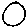
Label: circle